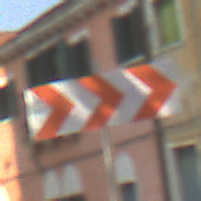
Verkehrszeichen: RichtungstafelnInKurvenGrossLinks
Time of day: MorningAfternoon
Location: Outdoor (Urban)
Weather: Clear
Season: NotSpecified
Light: Natural